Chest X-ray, PA view. Patient: 62 years old, sex M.
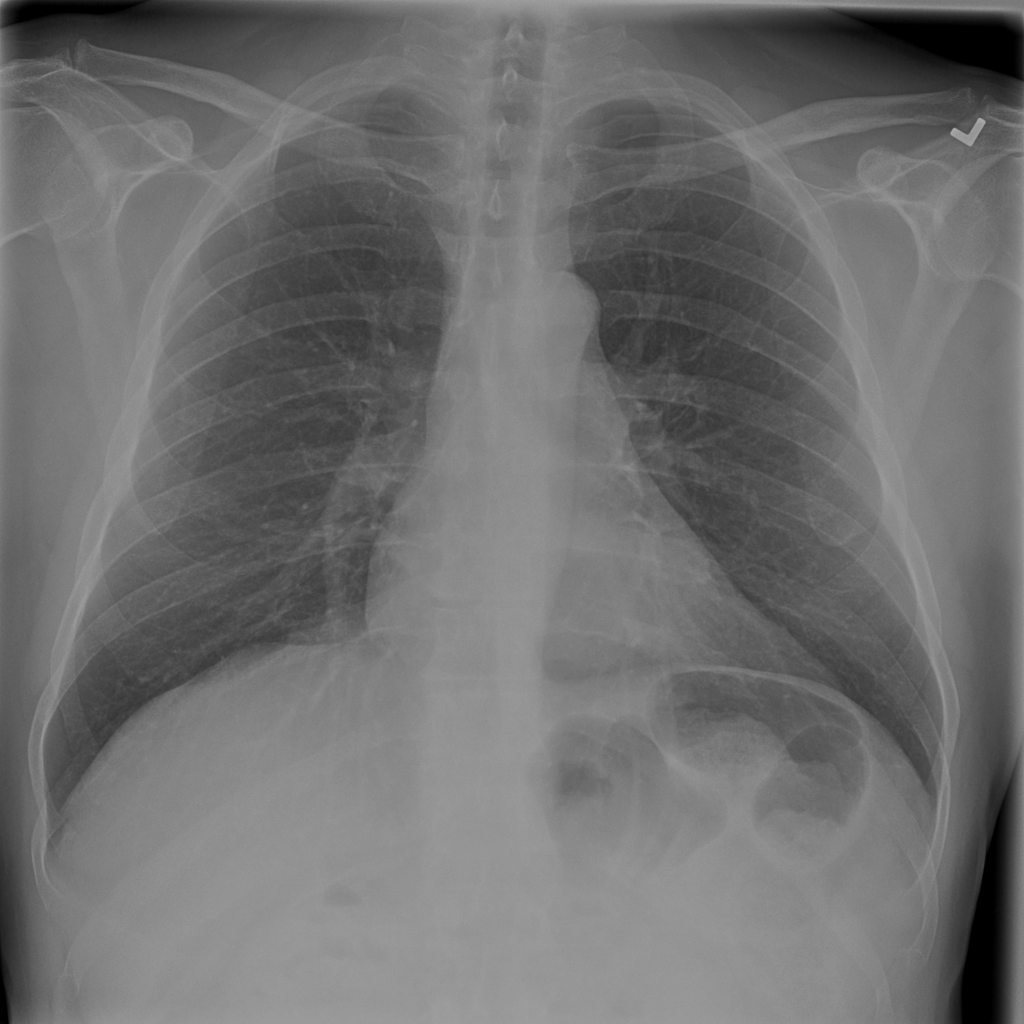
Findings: No Finding